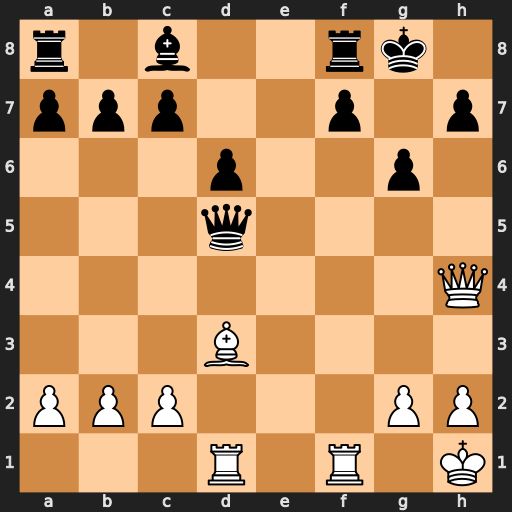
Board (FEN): r1b2rk1/ppp2p1p/3p2p1/3q4/7Q/3B4/PPP3PP/3R1R1K
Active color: w
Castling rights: -
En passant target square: -
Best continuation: Bxg6 fxg6 Rxf8+